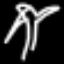
Label: palm tree